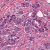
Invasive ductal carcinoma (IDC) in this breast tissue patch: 1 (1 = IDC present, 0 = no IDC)